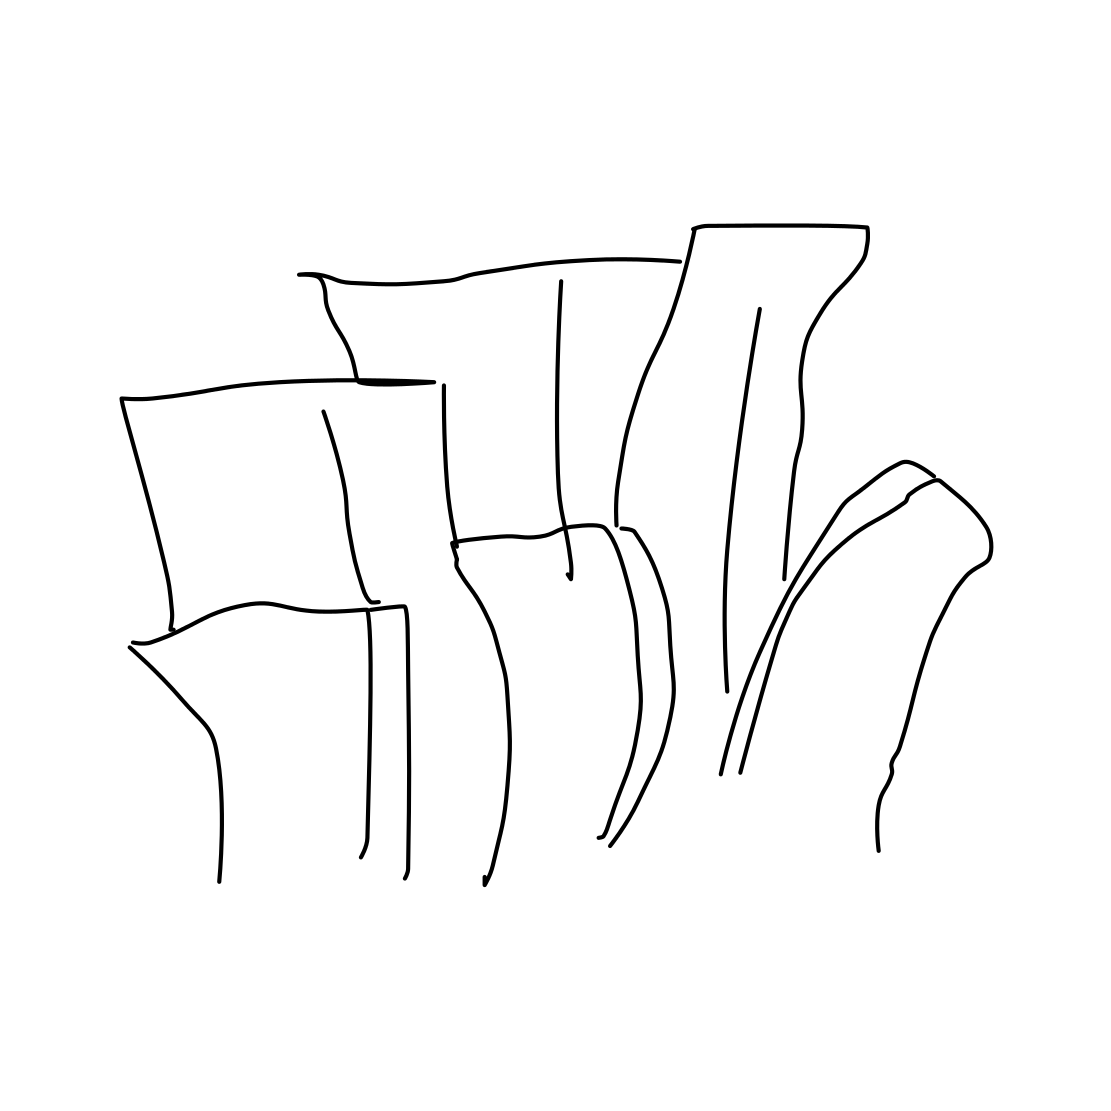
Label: skyscraper